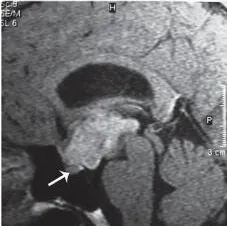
Patient 2. Magnetic resonance imaging findings: sagittal and coronal images. A suprasellar mass with heterogeneous enhancement after gadolinium administration is shown, with hypothalamic involvement and hydrocephalus. (A) The sagittal T1 weighted image shows a suprasellar tumor with gadolinium enhancement compromising the interpeduncular cistern and the third ventricle. The normal pituitary gland is in a normal position (arrow).
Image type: radiology (mri)